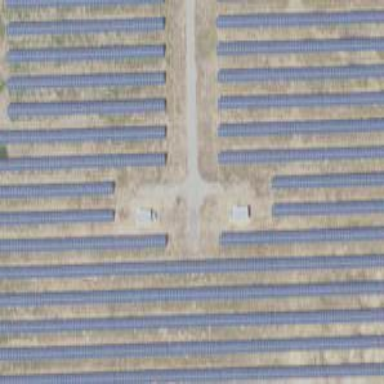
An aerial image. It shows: Solar power plant generating electricity through photovoltaic methods.